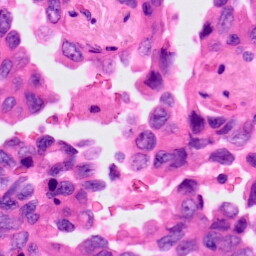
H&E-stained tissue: Lung